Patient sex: F
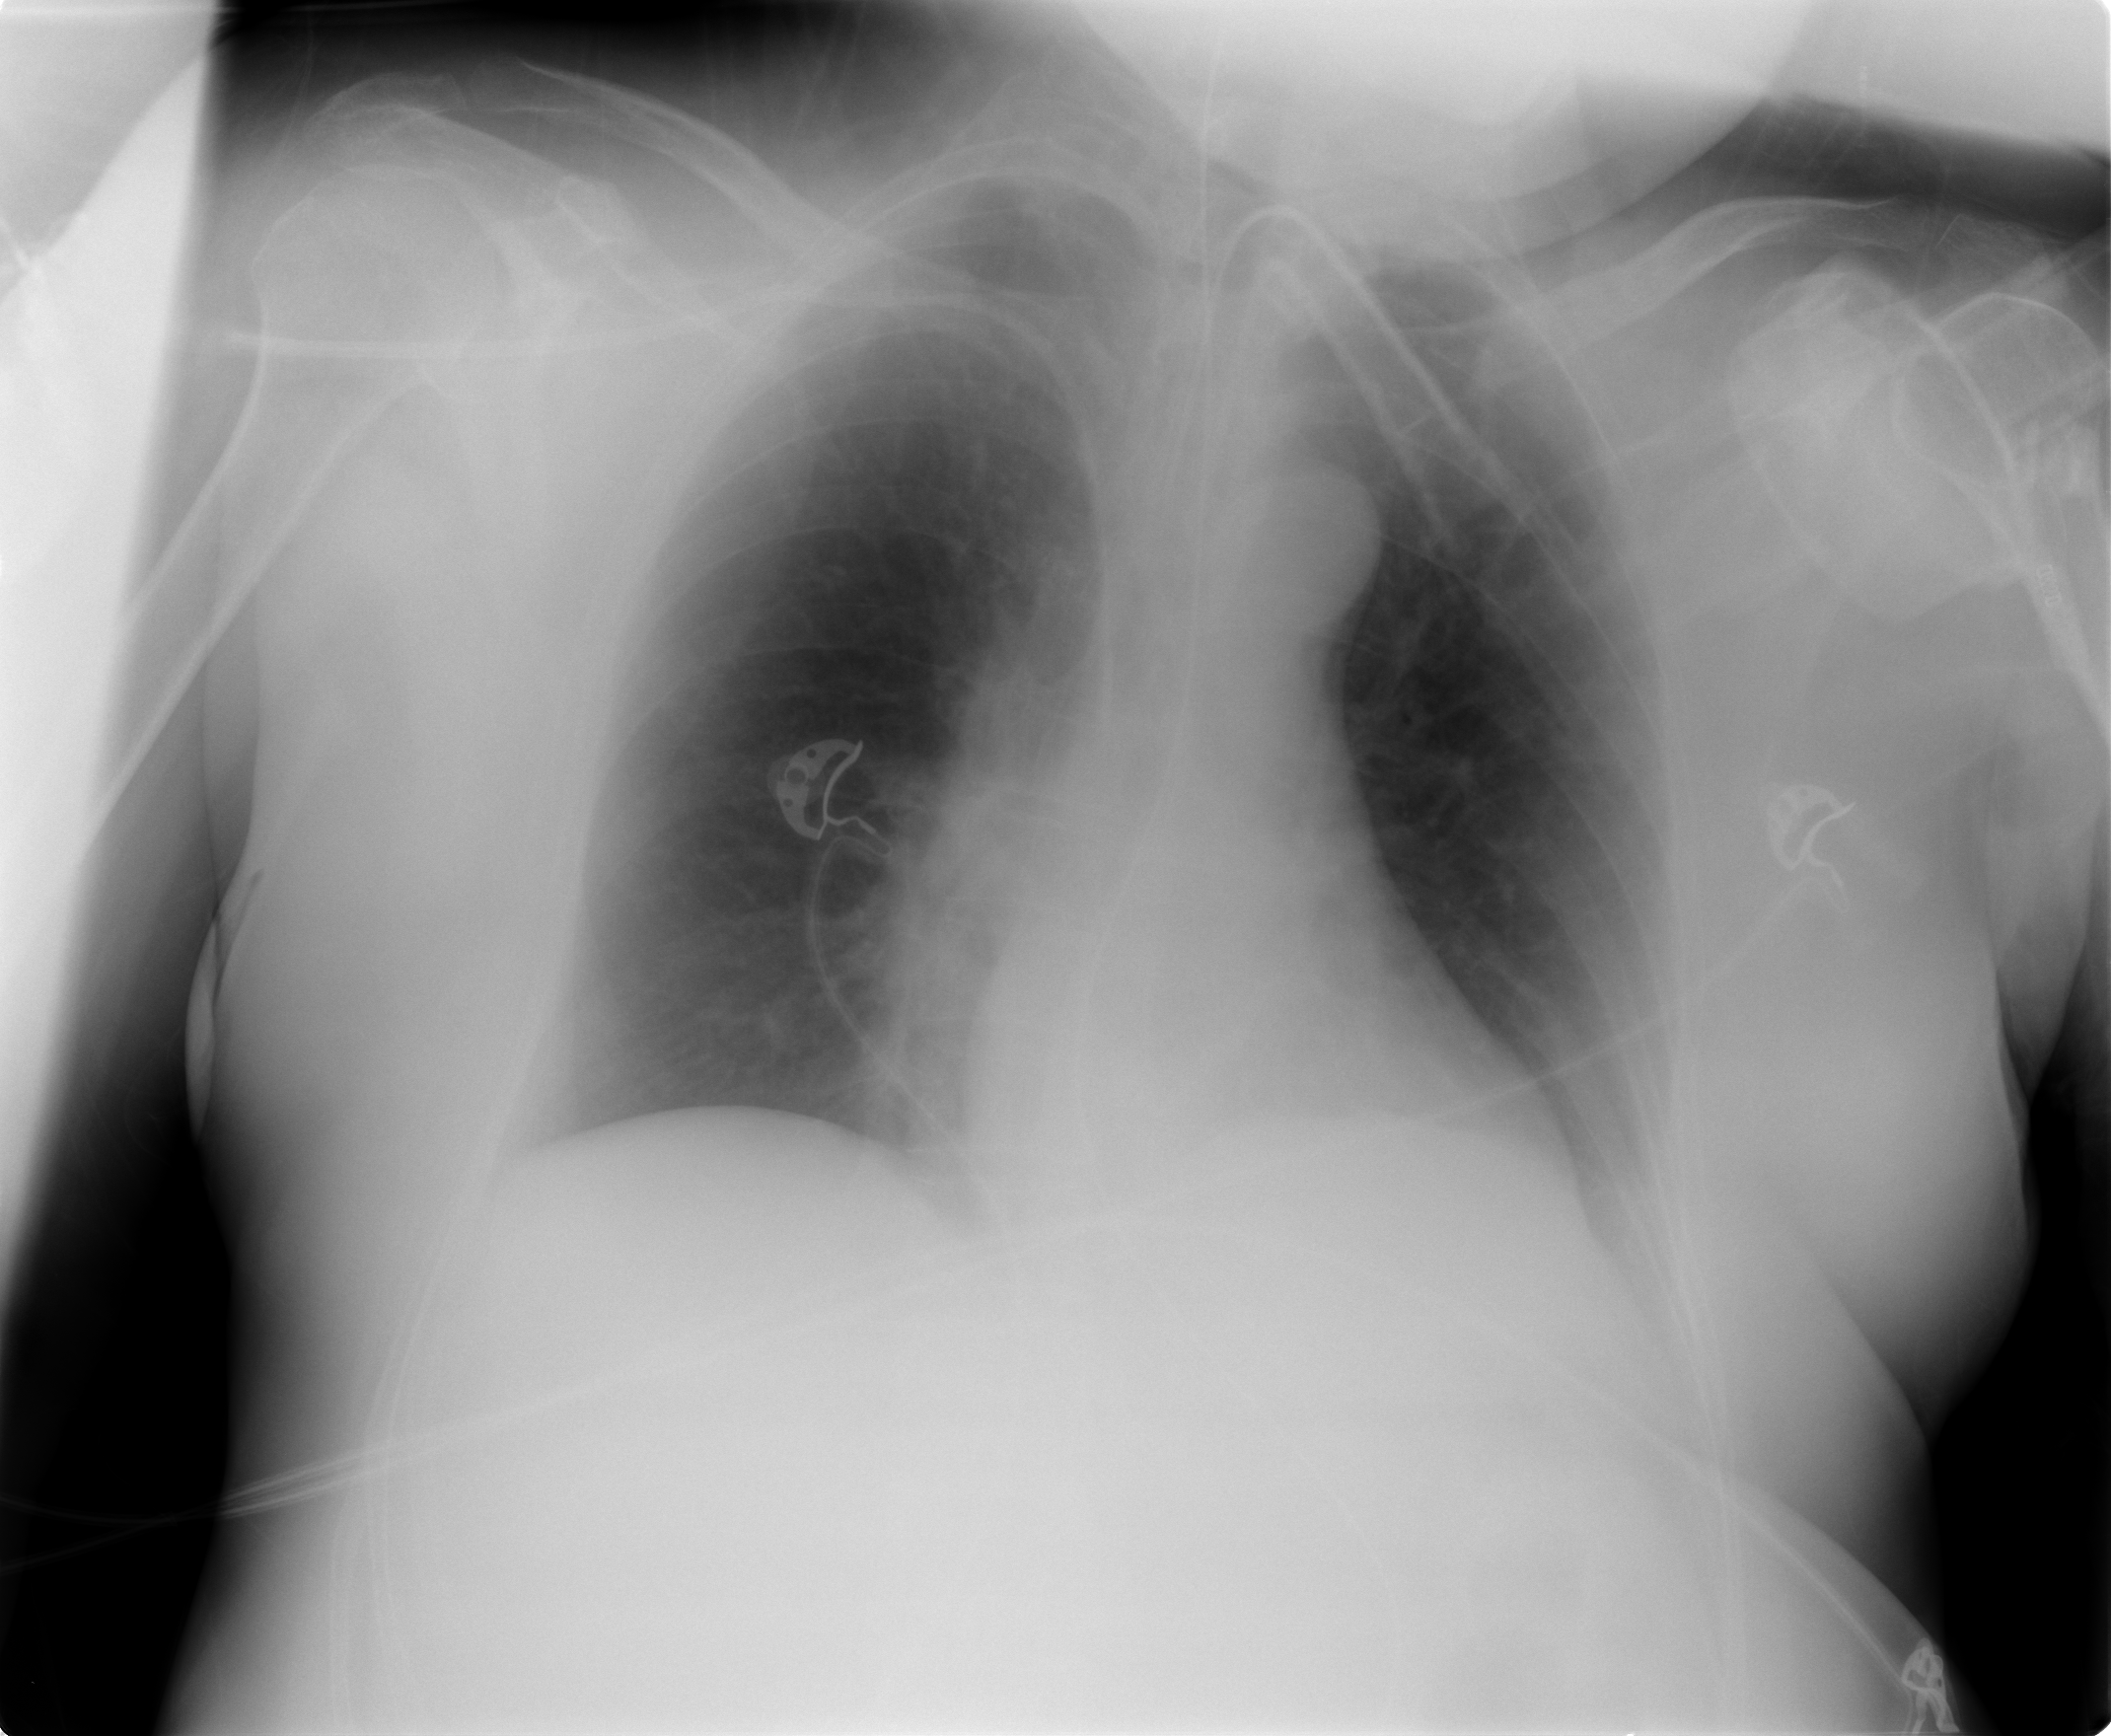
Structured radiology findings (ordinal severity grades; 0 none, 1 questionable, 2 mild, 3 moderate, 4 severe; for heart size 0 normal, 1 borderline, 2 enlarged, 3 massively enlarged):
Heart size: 0
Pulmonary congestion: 2
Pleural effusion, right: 2
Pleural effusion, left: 2
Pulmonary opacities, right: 2
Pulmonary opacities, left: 0
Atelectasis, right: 2
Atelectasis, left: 2